Field crop: tomato
Growth stage: 2
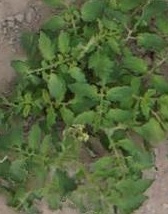
Species: tomato